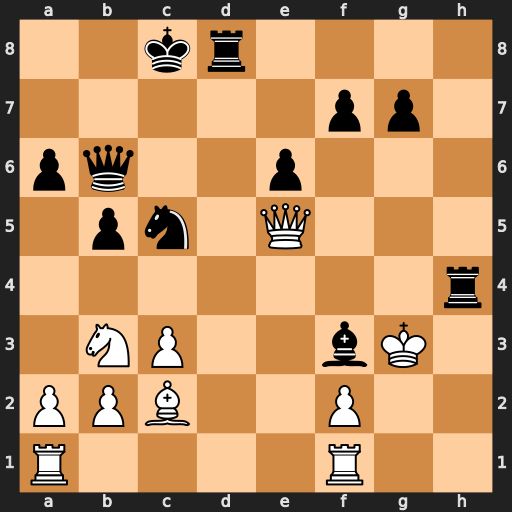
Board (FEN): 2kr4/5pp1/pq2p3/1pn1Q3/7r/1NP2bK1/PPB2P2/R4R2
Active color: w
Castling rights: -
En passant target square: -
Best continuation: Qxc5+ Qxc5 Nxc5